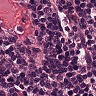
Metastatic tissue present: no